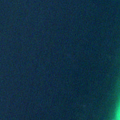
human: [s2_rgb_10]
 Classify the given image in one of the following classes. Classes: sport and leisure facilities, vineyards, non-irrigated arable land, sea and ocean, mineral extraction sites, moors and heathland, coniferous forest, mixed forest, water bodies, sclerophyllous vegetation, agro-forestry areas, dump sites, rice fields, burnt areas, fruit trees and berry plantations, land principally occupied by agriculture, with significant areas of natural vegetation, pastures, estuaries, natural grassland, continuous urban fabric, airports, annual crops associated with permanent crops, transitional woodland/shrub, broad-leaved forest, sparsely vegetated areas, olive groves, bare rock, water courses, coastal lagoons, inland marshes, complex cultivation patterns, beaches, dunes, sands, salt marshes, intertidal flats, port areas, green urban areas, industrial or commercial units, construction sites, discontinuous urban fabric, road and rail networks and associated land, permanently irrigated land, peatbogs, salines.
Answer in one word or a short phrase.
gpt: sea and ocean